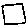
Label: square